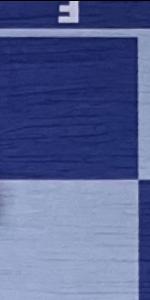
Label: Empty